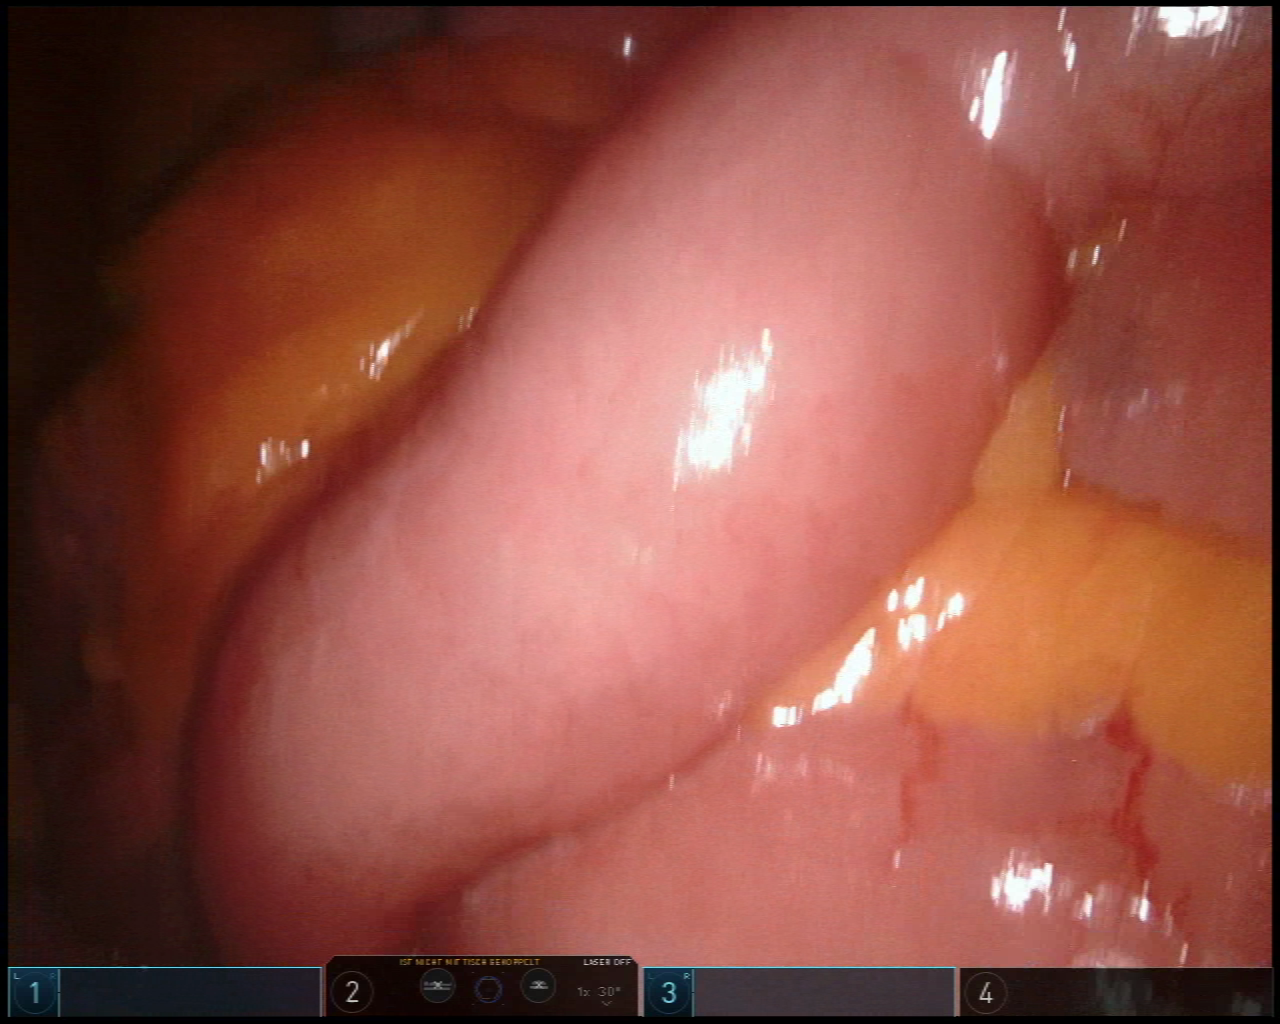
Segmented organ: small_intestine
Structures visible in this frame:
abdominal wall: no
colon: no
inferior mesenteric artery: no
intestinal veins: no
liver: no
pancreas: no
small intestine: yes
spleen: no
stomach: no
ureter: no
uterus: no
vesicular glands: no